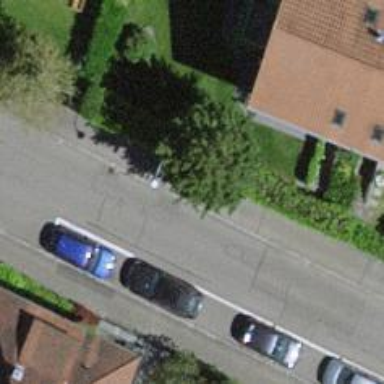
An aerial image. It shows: Street-side parallel parking area.